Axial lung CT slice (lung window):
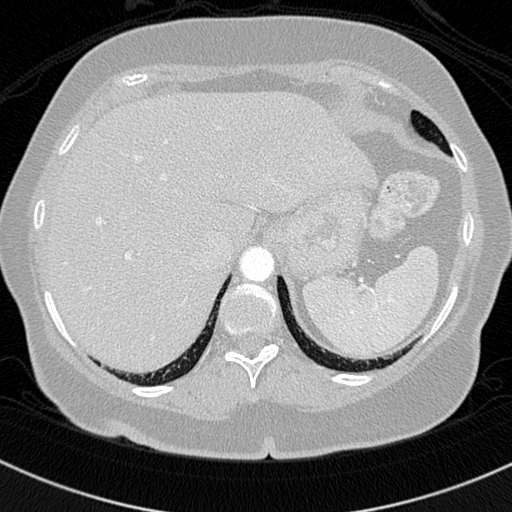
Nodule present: no